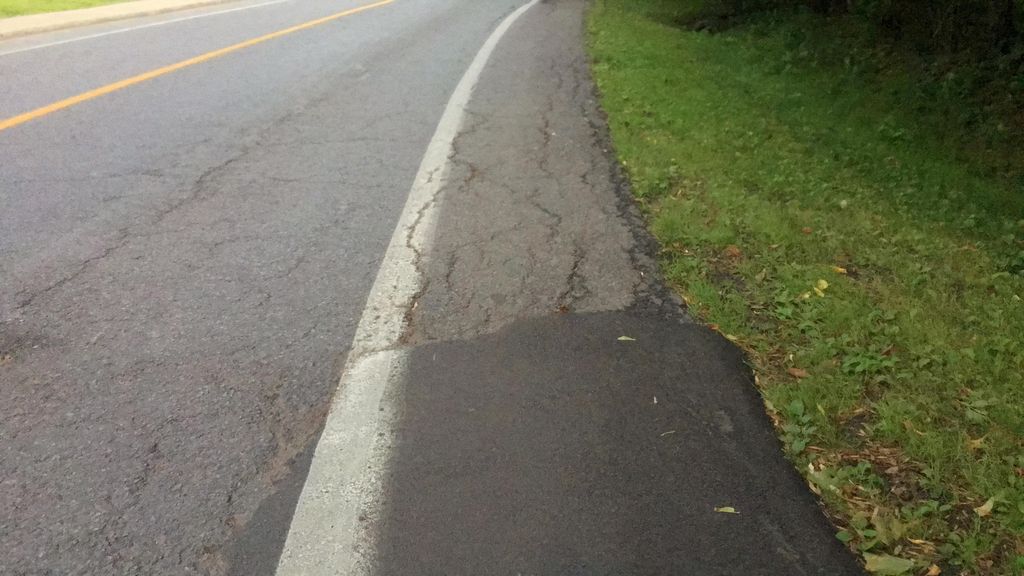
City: montreal